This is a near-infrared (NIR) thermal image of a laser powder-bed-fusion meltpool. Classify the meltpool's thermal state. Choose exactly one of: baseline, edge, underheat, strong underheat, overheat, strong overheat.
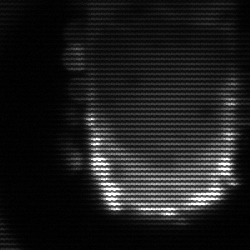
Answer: baseline